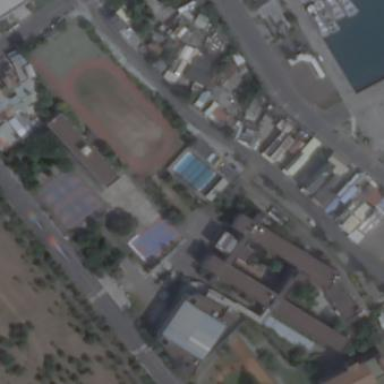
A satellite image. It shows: School.